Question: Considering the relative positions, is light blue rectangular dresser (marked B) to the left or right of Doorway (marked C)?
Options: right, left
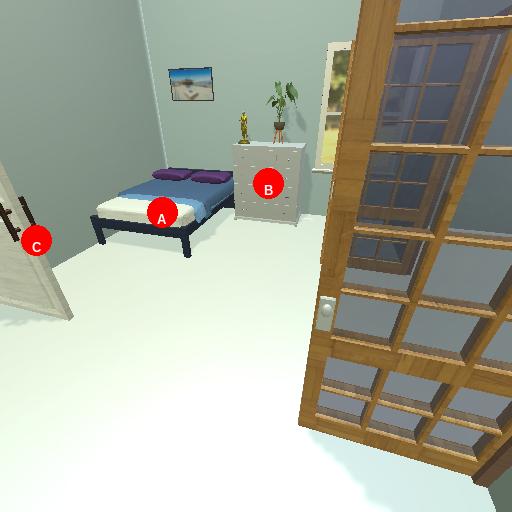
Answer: right